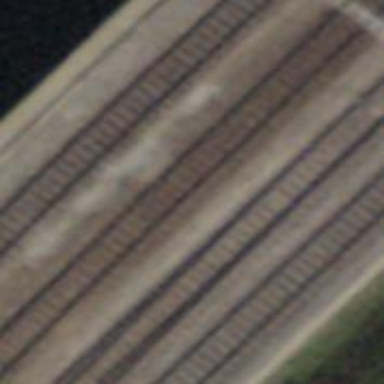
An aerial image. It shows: Railway track with contact lines for electrification.